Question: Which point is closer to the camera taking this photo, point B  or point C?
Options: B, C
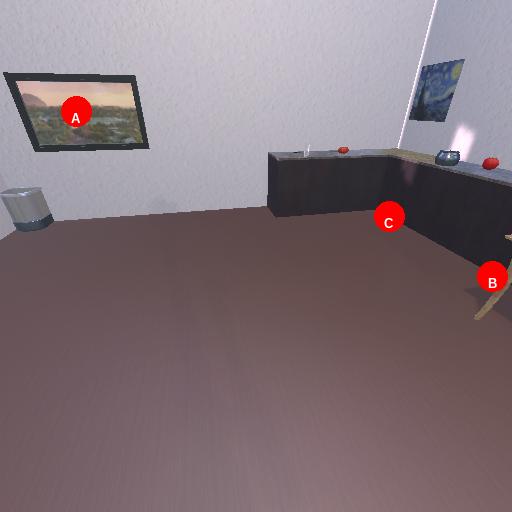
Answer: B